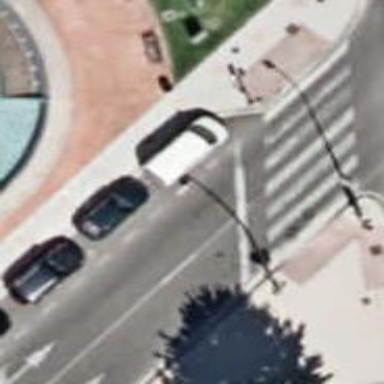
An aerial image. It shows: Road with traffic signals at crossing.